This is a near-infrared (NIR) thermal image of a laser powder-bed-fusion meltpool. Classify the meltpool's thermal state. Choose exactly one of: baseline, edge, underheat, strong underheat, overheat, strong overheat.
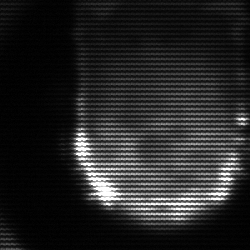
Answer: baseline